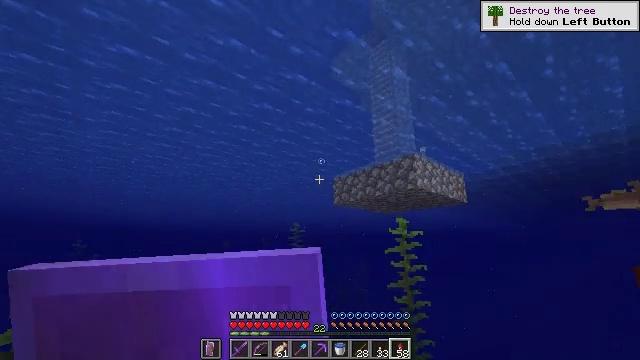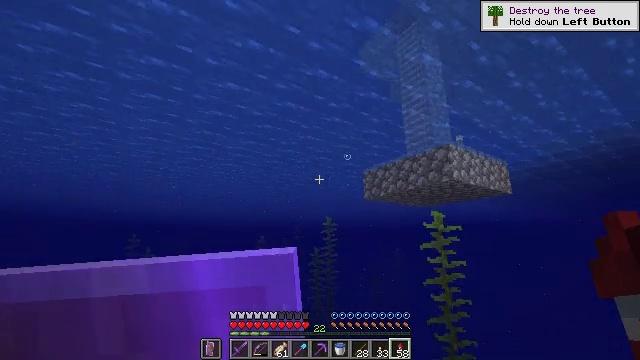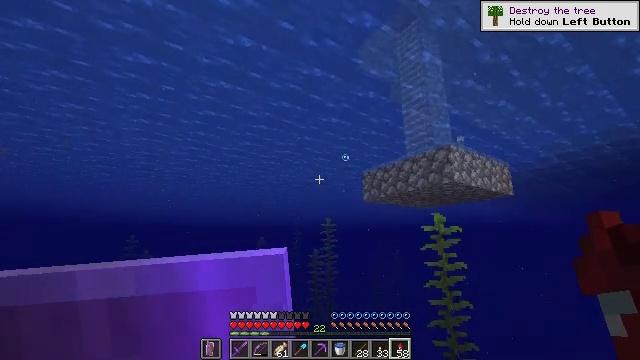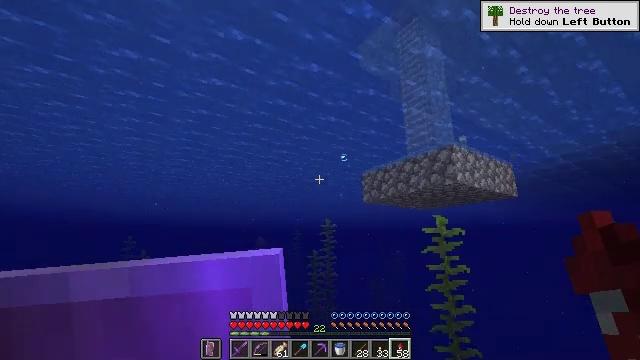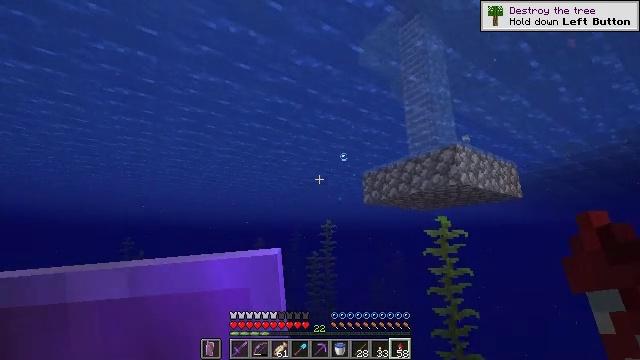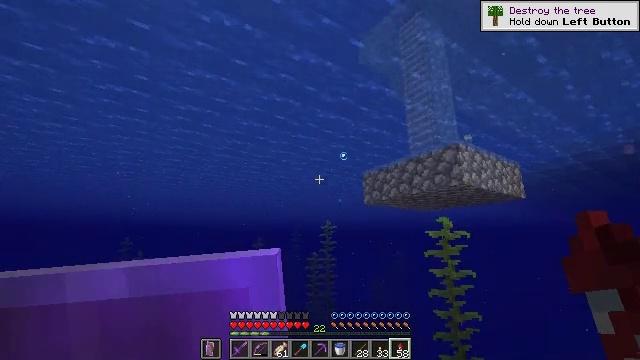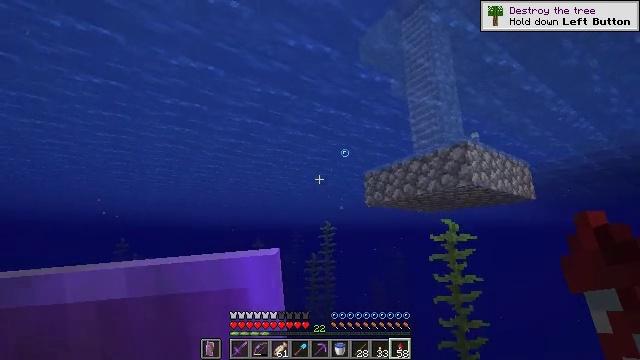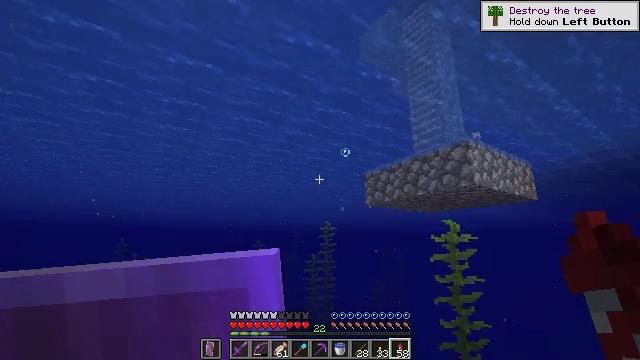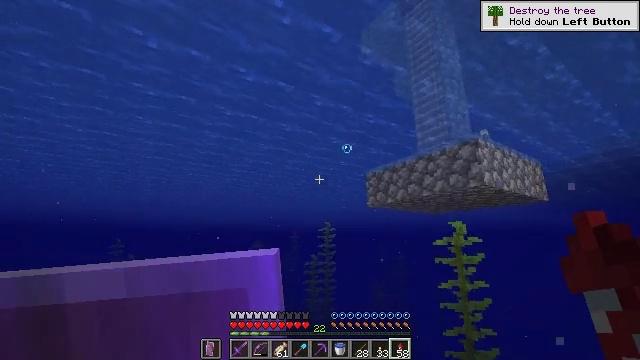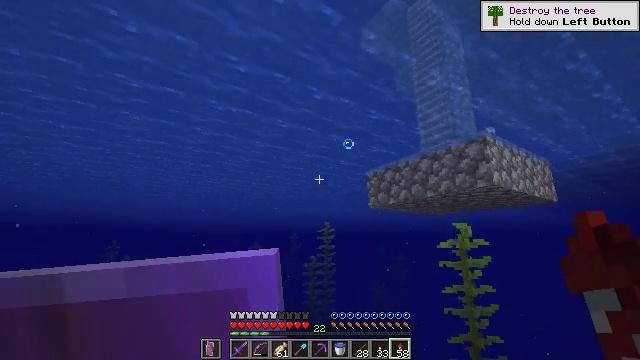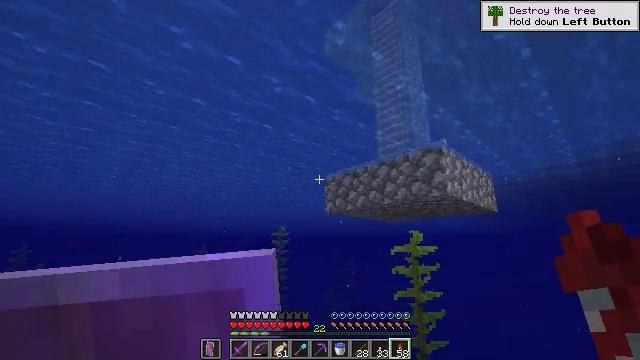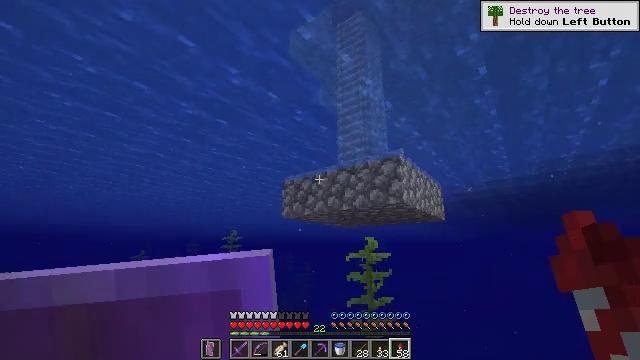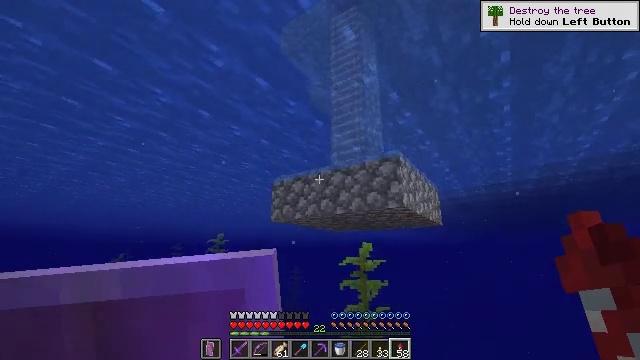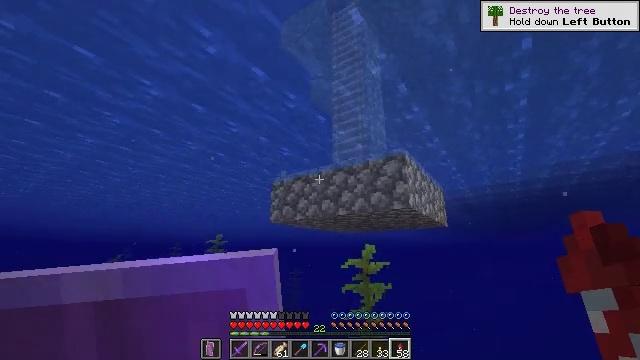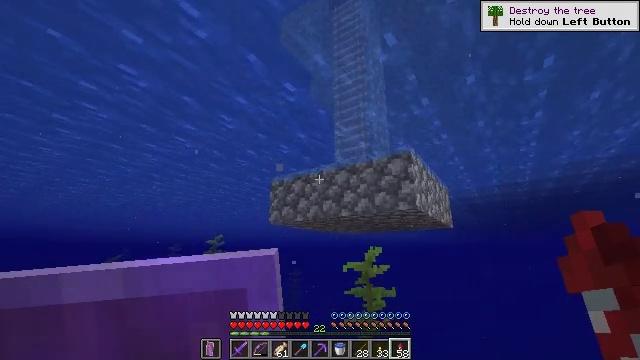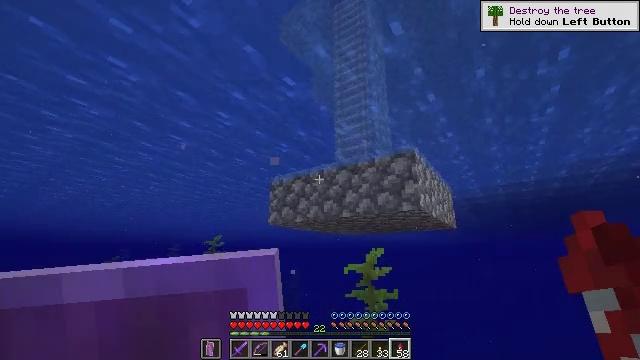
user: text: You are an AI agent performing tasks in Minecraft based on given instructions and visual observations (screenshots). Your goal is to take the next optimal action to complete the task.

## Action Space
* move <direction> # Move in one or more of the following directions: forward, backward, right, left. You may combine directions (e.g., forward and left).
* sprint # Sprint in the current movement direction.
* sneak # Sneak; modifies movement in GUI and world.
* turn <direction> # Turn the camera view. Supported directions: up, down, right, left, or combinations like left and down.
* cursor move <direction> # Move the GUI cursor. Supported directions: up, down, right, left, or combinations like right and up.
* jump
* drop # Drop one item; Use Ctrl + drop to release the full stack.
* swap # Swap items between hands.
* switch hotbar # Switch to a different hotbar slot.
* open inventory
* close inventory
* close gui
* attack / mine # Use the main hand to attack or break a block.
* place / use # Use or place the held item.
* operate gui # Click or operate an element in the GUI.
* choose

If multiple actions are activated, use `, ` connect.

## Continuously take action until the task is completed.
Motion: motion action
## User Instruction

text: Hunt a slime.
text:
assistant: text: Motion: move forward, sprint, turn left and down
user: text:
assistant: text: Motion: move forward, sprint
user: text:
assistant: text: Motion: move forward, sprint
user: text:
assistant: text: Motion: move forward, sprint
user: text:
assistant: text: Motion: move forward, sprint
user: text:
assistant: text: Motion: move forward, sprint
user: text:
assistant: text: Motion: move forward, sprint
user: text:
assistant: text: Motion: move forward, sprint
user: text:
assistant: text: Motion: move forward, sprint
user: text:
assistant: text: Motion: move forward, sprint, turn right
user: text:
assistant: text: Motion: move forward, sprint, turn right
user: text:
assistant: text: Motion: move forward, sprint, turn right
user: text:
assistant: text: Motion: move forward, sprint
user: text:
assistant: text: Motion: move forward, sprint
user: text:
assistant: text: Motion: move forward, sprint
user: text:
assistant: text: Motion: move forward, sprint
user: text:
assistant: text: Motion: move forward, sprint
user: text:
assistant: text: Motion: move forward, sprint, jump
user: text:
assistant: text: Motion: move forward, sprint, jump
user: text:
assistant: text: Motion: move forward, sprint, jump
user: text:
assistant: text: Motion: move forward, sprint, jump
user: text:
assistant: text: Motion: move forward, sprint, jump
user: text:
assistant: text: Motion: move forward, sprint, jump
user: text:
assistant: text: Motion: move forward, sprint, jump
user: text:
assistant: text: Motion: move forward, sprint, jump
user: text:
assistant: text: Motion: move forward, sprint, jump
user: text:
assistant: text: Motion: move forward, sprint, jump
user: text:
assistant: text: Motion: move forward, sprint, jump
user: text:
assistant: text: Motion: move forward, sprint, jump
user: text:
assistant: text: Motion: move forward, sprint, turn down, jump